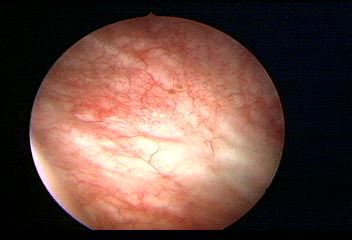
Modality: WLC
Class: Normal mucosa
Bladder cancer association: No